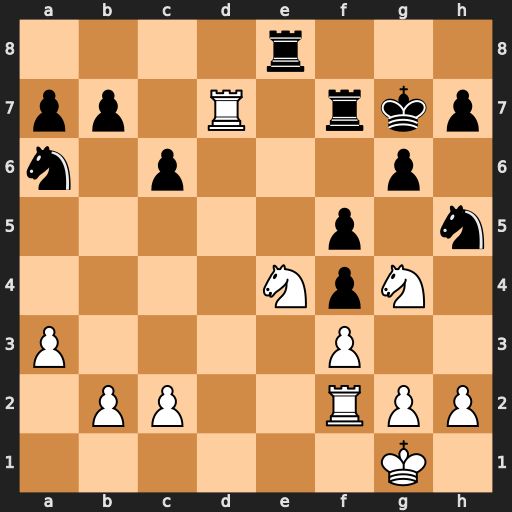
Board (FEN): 4r3/pp1R1rkp/n1p3p1/5p1n/4NpN1/P4P2/1PP2RPP/6K1
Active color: w
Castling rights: -
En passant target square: -
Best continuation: Rxf7+ Kxf7 Nd6+